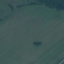
Land use / land cover: Pasture